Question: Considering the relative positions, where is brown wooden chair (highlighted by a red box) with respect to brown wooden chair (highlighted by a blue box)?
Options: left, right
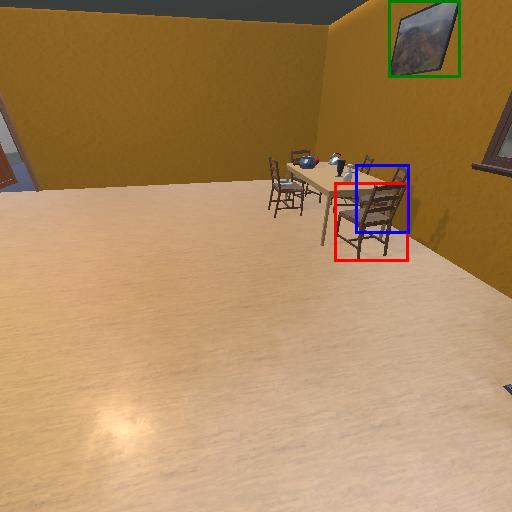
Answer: left